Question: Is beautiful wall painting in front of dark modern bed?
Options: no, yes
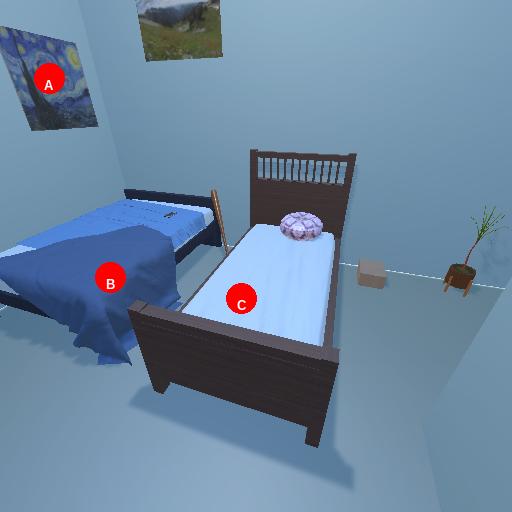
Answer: no